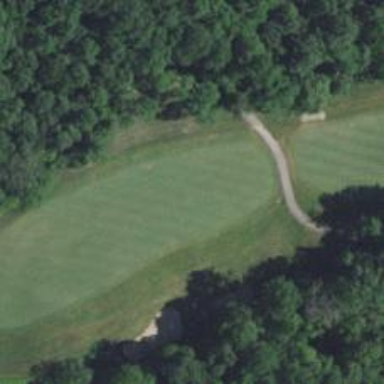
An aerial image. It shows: Golf hole.